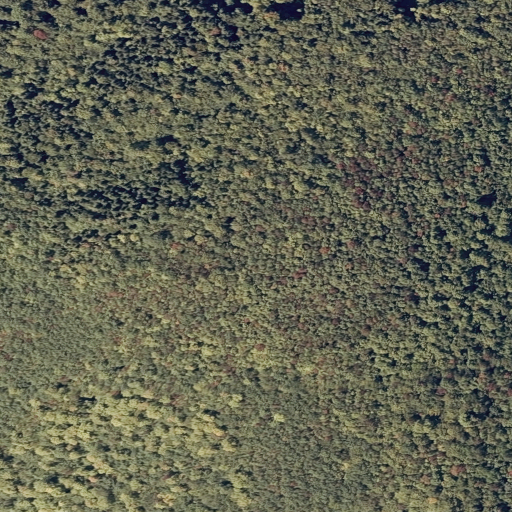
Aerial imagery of mountain in Maine named Boardman Mountain containing deciduous forest and mixed forest